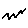
Label: zigzag